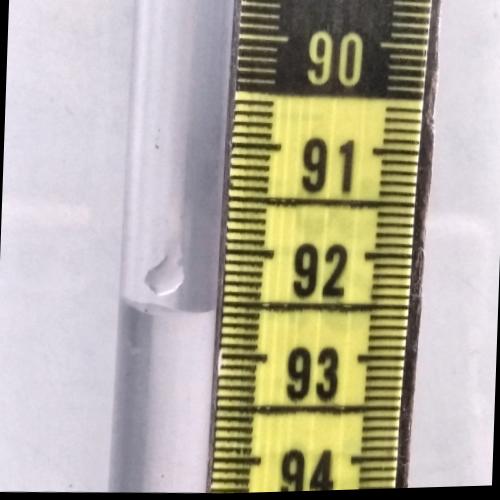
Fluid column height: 92.6 cm